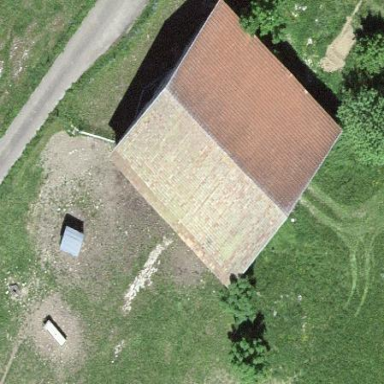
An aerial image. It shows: Farm building.